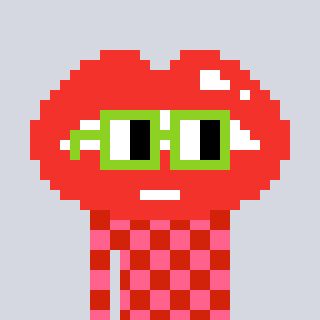
a pixel art character with square light green glasses, a lips-shaped head and a red-colored body on a cool background